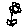
Label: flower